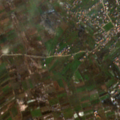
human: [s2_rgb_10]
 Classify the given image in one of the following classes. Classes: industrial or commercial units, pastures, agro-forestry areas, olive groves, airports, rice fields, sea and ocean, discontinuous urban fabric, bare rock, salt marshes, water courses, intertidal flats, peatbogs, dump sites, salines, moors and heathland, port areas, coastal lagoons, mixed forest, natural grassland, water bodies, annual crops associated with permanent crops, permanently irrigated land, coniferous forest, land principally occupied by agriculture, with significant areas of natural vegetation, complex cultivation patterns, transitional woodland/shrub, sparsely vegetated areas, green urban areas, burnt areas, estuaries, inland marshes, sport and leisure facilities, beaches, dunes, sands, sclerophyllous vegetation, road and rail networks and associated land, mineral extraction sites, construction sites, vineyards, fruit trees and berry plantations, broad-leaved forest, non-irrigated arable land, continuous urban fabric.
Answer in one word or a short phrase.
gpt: industrial or commercial units, complex cultivation patterns, land principally occupied by agriculture, with significant areas of natural vegetation